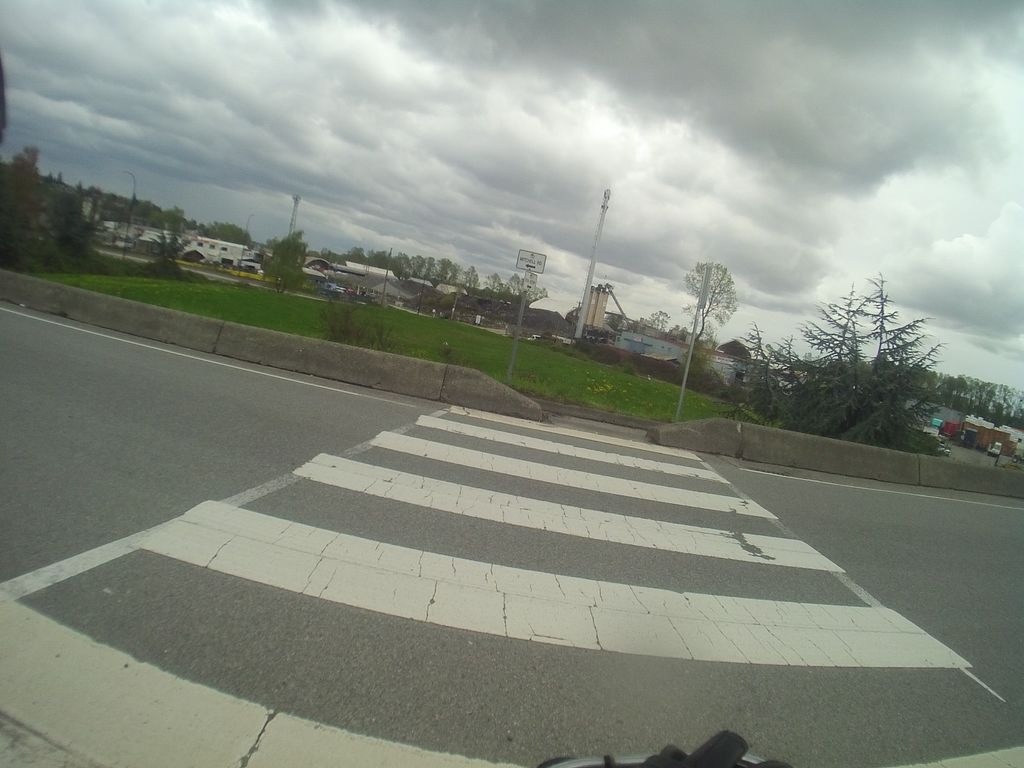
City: vancouver